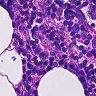
Metastatic tissue present: no